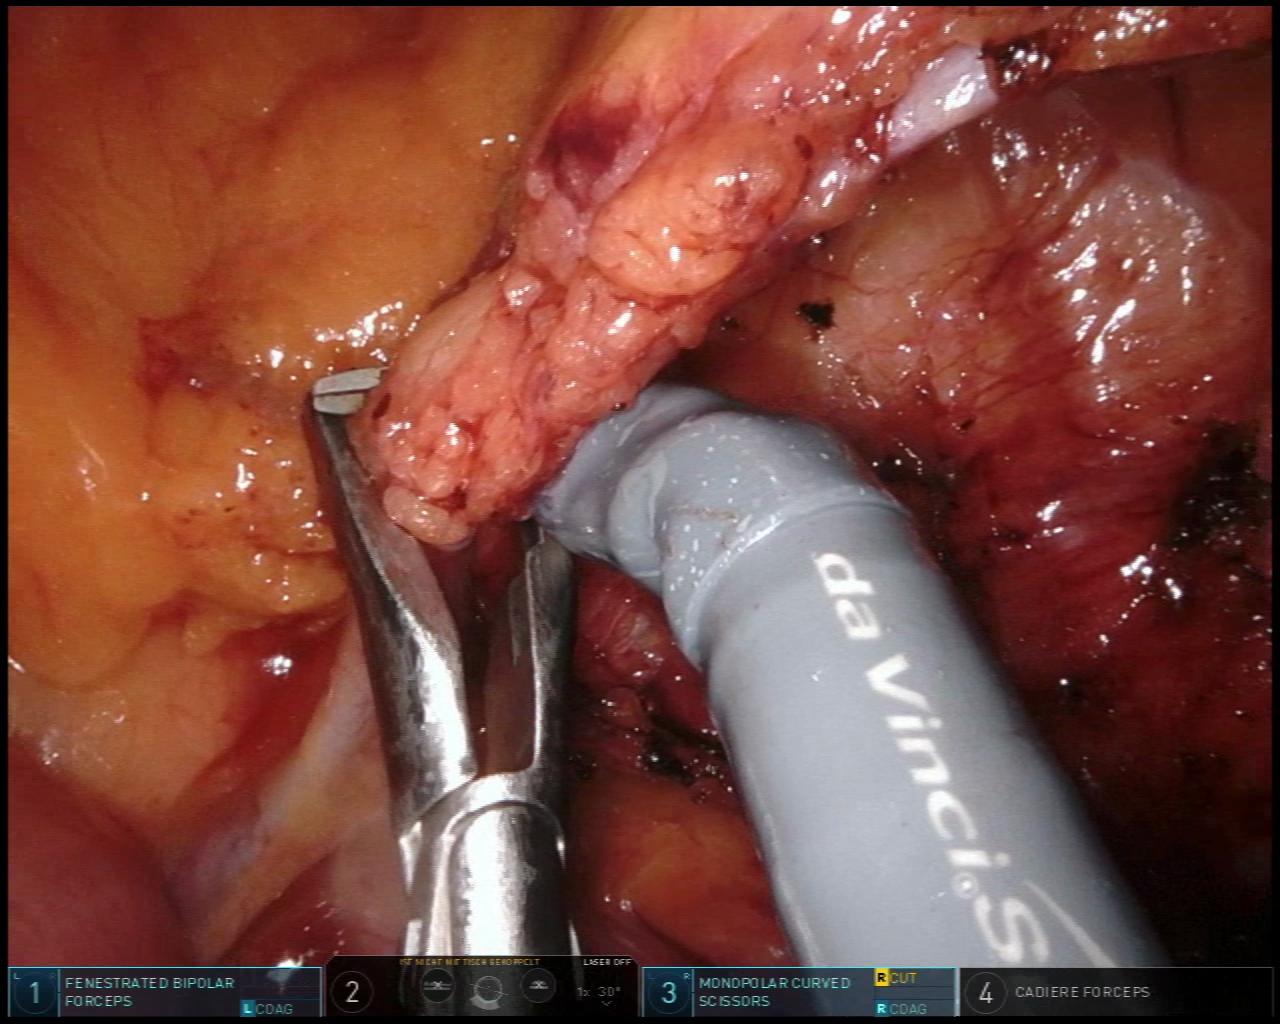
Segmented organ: intestinal_veins
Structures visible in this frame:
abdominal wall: no
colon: no
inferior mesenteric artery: no
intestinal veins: yes
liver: no
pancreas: no
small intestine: yes
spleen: no
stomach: no
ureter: no
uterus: no
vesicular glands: no